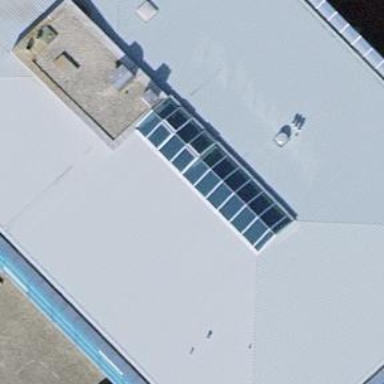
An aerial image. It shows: School building.